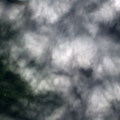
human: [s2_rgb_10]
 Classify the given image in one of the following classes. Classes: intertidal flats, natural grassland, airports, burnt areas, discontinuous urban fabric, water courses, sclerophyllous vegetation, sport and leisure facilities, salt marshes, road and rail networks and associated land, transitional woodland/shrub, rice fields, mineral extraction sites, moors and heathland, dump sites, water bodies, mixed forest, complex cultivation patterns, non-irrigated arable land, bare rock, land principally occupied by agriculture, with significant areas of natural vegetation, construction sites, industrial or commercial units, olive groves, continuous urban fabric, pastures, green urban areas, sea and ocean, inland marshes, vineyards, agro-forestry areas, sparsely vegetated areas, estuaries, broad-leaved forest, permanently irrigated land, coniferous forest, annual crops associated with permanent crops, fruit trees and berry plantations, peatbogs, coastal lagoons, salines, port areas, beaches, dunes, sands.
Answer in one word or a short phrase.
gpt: coniferous forest, mixed forest, water bodies